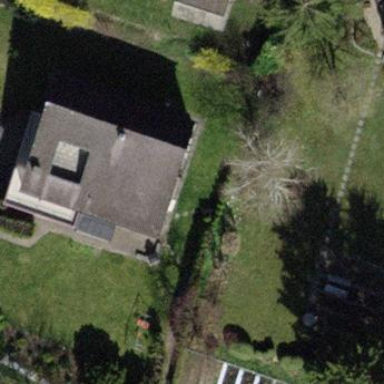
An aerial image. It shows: Building with tiled roof.